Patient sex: M
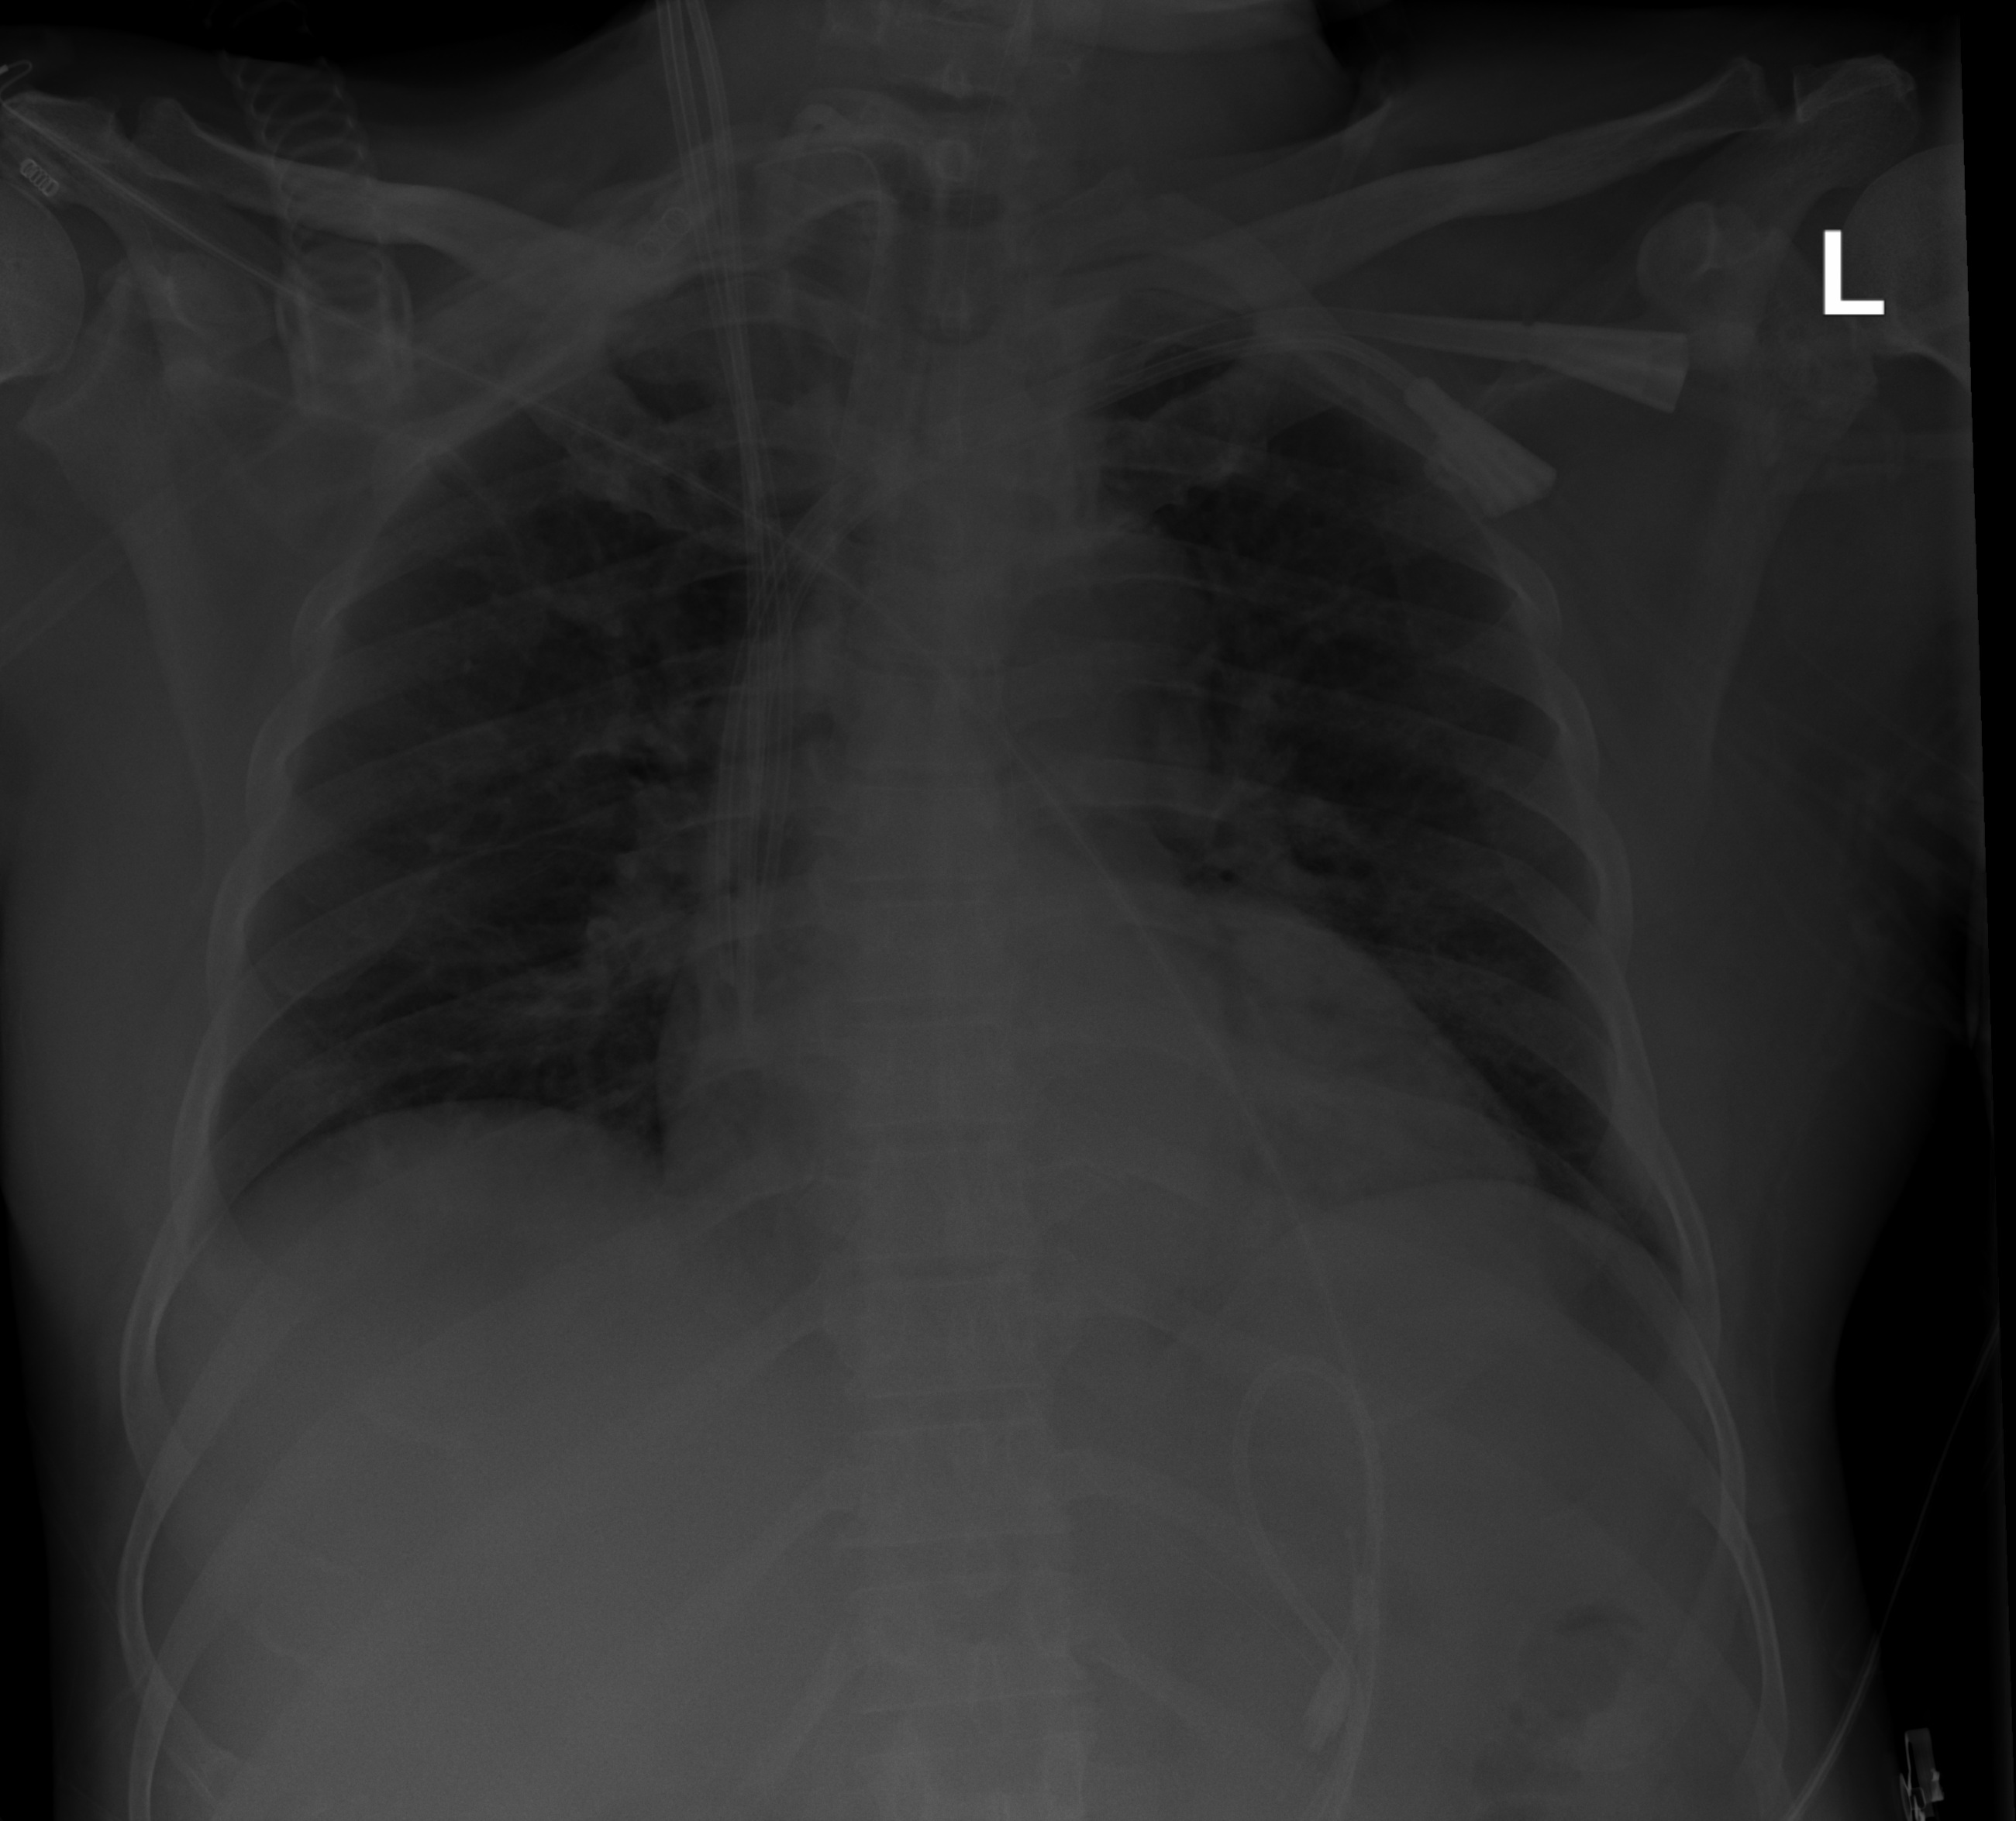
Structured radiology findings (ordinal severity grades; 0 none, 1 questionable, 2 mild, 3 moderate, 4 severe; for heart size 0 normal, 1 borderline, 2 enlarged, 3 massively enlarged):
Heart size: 2
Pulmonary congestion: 2
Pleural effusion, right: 0
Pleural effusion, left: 0
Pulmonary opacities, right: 2
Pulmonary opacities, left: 2
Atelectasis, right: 2
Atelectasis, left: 2